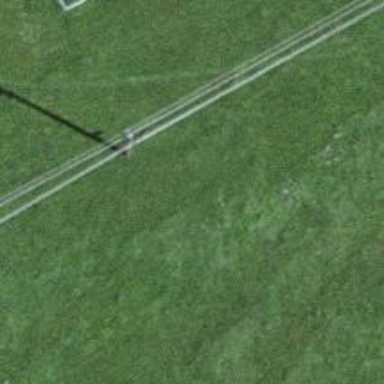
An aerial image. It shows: Power pole.